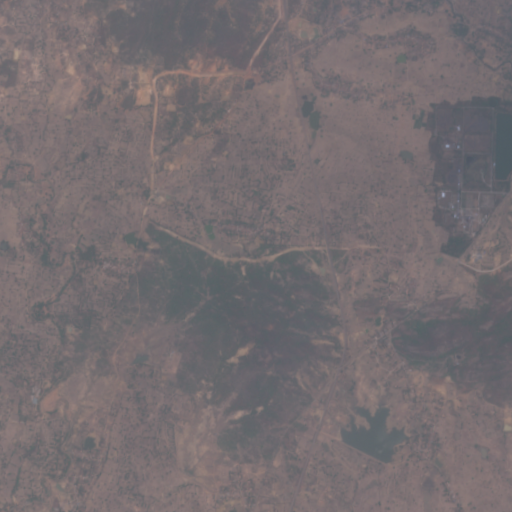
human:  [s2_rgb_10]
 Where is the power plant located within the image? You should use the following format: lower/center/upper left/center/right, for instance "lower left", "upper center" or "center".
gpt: The power plant is located in the upper right of the image.
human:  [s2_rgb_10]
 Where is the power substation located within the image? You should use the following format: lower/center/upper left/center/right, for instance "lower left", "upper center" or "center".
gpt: The power substation is located in the center right of the image.
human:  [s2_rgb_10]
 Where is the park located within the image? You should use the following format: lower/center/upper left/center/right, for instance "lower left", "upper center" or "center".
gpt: There is no park in the image.